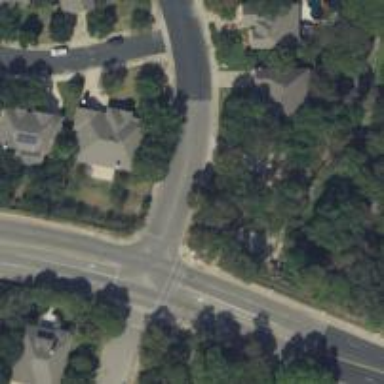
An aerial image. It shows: Unmarked crossing on the road.